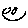
Label: smiley face